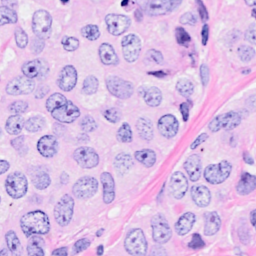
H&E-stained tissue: Breast